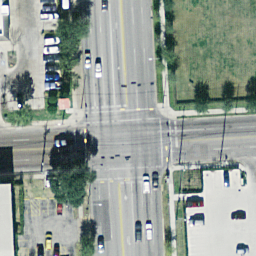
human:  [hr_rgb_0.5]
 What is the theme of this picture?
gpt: intersection